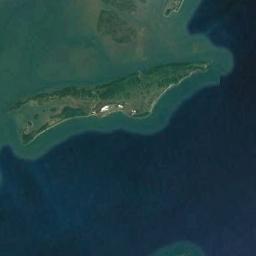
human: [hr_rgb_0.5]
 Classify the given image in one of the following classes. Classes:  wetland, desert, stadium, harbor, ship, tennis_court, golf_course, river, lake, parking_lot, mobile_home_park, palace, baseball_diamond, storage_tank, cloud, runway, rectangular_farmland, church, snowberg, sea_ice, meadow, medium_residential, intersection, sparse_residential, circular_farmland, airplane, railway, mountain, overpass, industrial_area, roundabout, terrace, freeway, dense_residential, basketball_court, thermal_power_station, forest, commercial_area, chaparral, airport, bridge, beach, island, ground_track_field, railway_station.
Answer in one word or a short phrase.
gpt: island